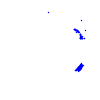
Particle: proton